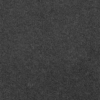
Label: dusty